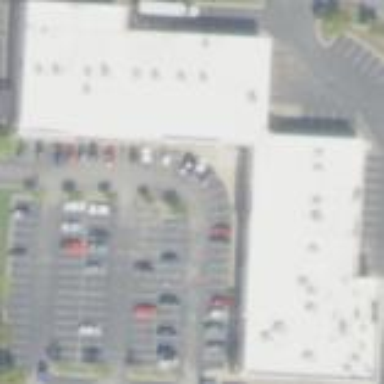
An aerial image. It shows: Retail building.